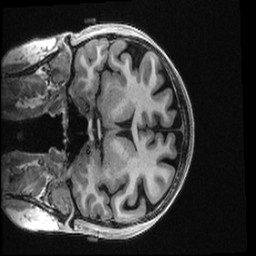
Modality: T1w
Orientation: coronal
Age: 27
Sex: female